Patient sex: M
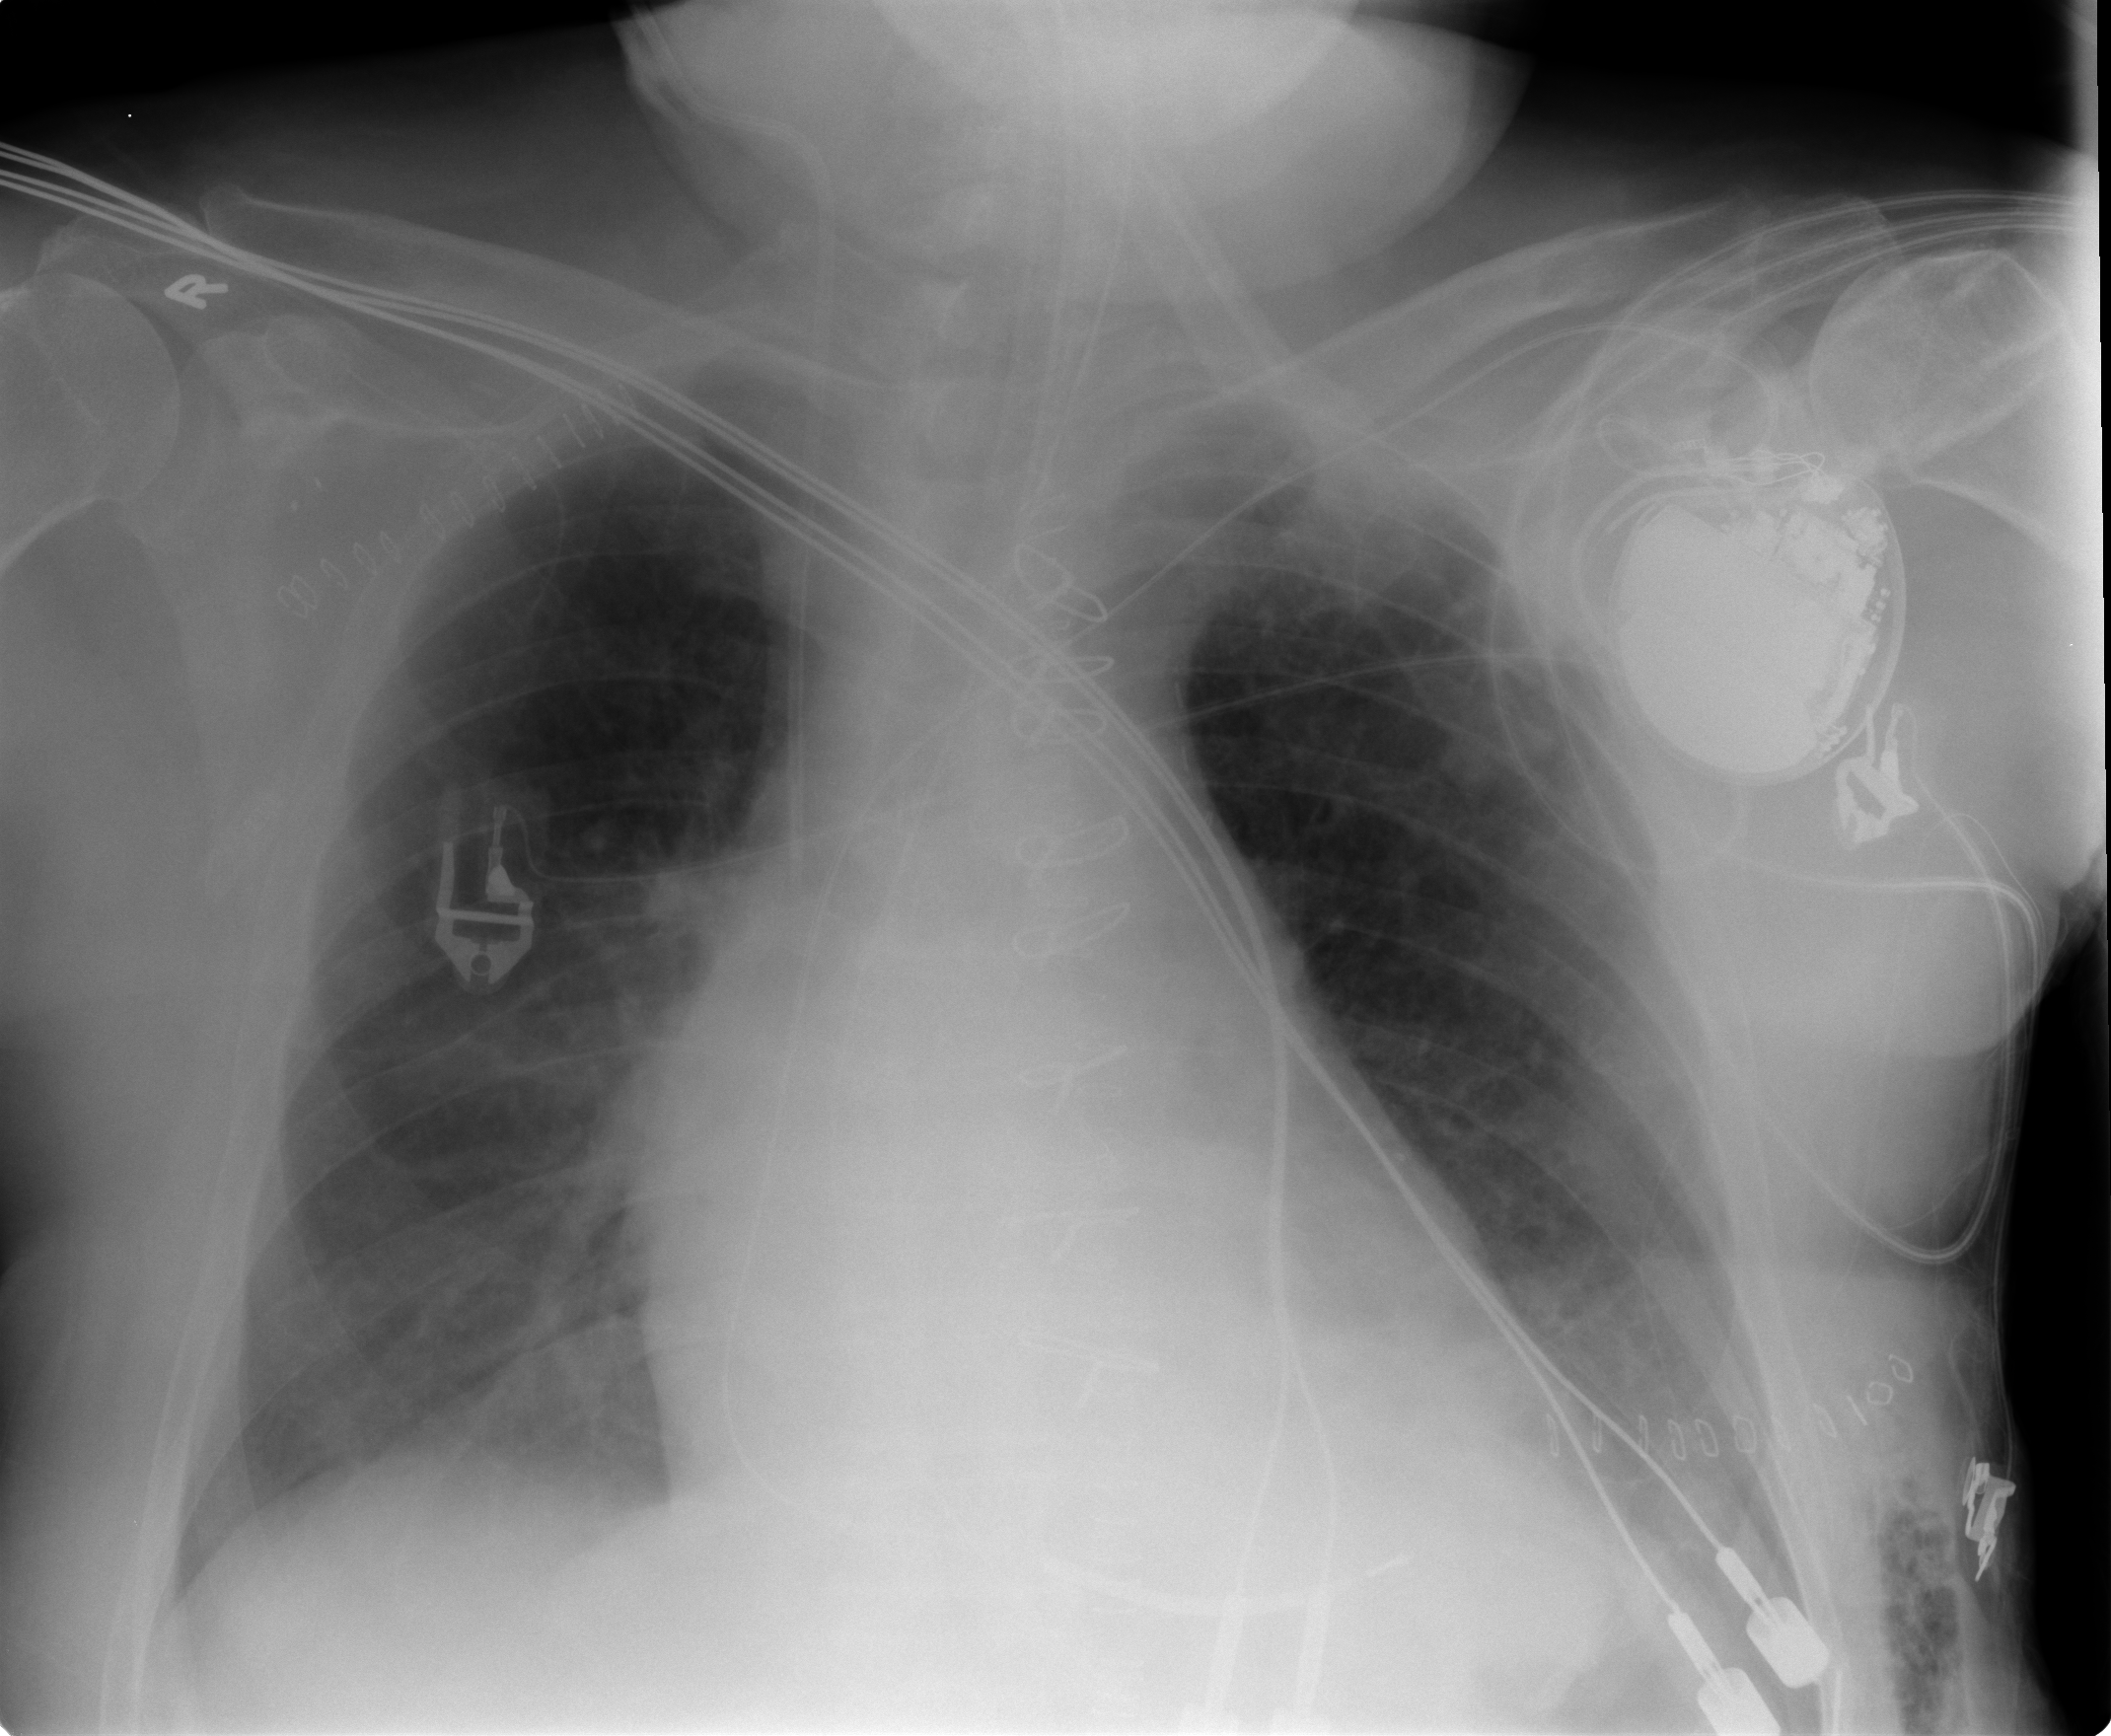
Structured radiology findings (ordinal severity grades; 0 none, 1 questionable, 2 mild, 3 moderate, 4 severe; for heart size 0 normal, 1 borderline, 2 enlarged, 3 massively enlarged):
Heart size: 2
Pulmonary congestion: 2
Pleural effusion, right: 2
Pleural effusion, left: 1
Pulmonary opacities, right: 0
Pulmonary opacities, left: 0
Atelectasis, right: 2
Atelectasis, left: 2